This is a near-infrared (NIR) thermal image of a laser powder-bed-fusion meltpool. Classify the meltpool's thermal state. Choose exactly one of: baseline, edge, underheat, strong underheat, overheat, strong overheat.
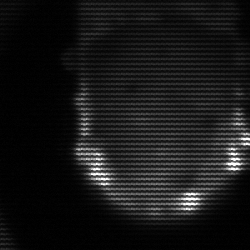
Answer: baseline